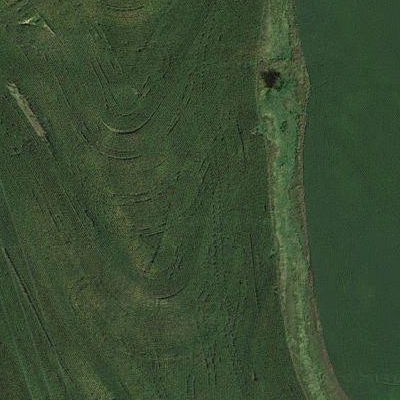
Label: Field